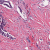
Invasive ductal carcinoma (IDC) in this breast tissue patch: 1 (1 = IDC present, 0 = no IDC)